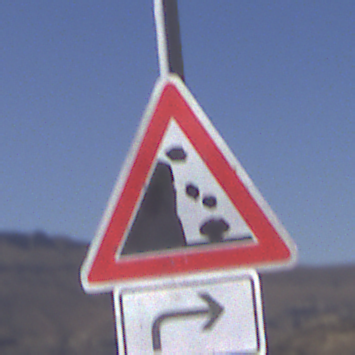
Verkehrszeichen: SteinschlagLinks
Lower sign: RichtungsangabeDurchPfeile5
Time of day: Midday
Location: Outdoor (Nature)
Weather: Clear
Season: NotSpecified
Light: Natural